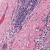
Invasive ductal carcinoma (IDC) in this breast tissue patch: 0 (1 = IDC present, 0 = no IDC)